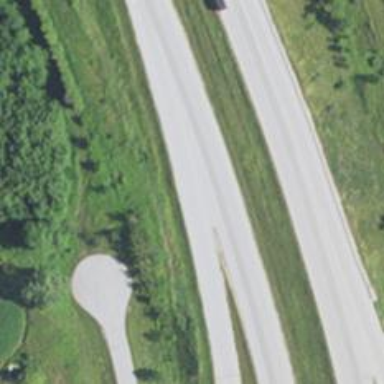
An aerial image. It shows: Asphalt motorway link.